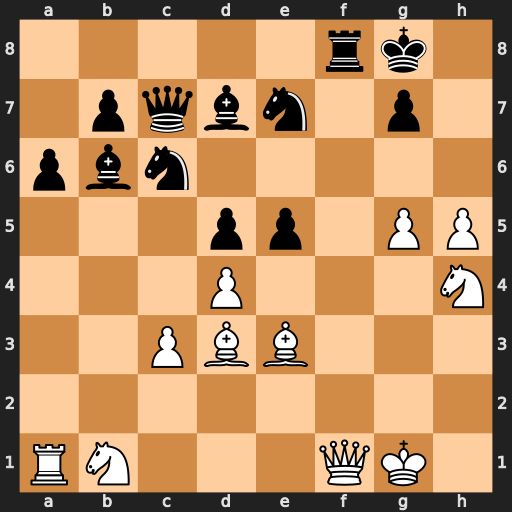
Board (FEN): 5rk1/1pqbn1p1/pbn5/3pp1PP/3P3N/2PBB3/8/RN3QK1
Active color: w
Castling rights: -
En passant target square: -
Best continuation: Bh7+ Kxh7 Qxf8